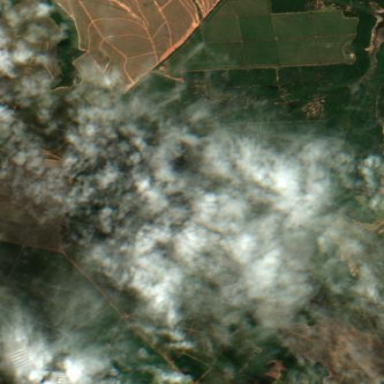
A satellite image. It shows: Farmland used for cultivating coffee crops.